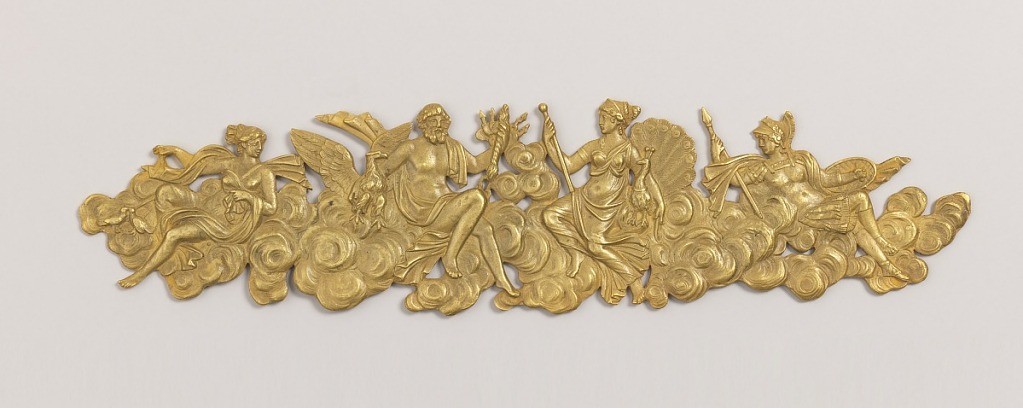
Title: Furniture mount
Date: late 18th–early 19th century
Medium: Gilt bronze
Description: Mount Olympus; Juno and Jupiter in clouds.